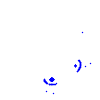
Particle: pion